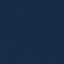
Land use / land cover class: SeaLake